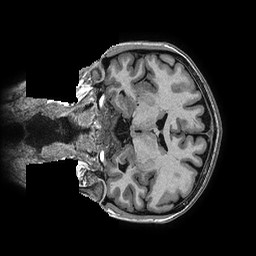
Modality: T1w
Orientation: coronal
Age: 36
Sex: female
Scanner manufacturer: ge
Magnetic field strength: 3 T
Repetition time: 0.006952 s
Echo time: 0.00292 s